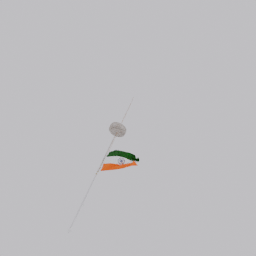
Label: decoration